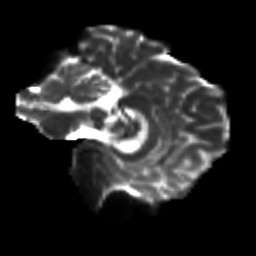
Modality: T2w
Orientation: sagittal
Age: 24
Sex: female
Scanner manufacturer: siemens
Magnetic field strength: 3 T
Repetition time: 3.5 s
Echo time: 0.125 s